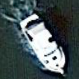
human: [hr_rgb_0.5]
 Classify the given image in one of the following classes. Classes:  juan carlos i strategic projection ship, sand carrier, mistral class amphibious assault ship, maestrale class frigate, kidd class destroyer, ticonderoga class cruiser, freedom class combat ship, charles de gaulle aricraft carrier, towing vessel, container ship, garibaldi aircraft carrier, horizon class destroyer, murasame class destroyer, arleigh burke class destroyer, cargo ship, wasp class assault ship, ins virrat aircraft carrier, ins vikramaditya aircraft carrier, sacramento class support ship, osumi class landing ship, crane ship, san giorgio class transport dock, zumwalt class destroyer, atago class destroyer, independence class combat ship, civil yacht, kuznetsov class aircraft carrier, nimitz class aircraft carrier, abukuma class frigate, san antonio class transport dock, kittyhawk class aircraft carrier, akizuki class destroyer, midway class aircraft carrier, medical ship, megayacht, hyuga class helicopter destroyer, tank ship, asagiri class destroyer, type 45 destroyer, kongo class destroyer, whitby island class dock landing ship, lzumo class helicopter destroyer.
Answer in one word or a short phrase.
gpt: Civil yacht